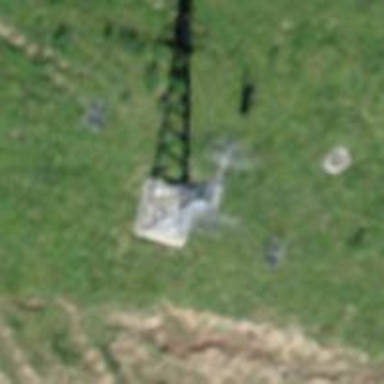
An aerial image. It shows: Pylon for aerialway.